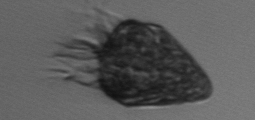
Label: Strombidium_morphotype2